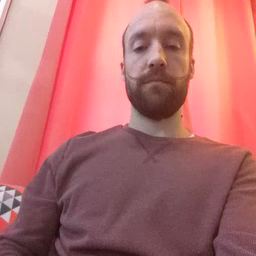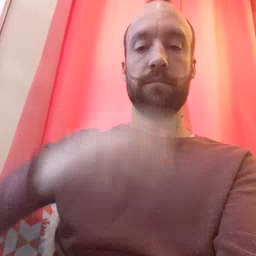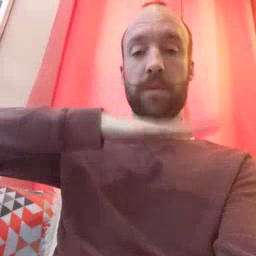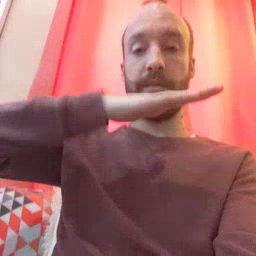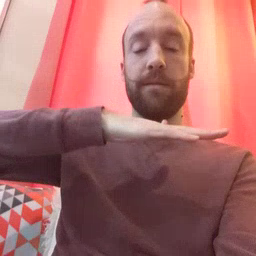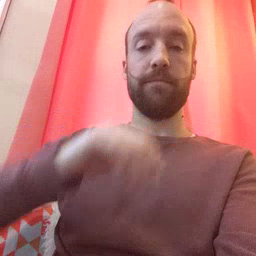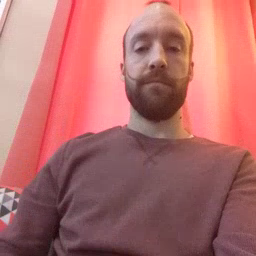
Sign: table